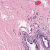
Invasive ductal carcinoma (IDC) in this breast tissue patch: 0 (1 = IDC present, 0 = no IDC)